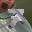
Label: 7